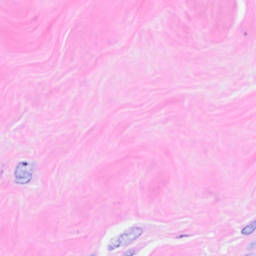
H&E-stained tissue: Breast